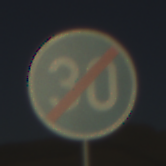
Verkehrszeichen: EndeMindestgeschwindigkeit
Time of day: SunriseSunset
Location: Outdoor (Nature)
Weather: Clear
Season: NotSpecified
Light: Natural